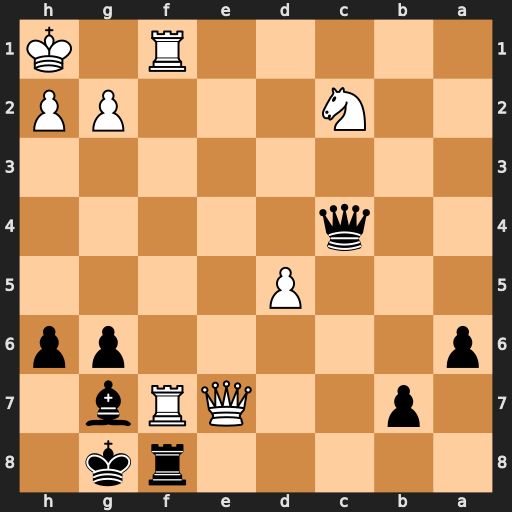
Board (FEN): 5rk1/1p2QRb1/p5pp/3P4/2q5/8/2N3PP/5R1K
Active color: b
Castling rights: -
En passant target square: -
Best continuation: Qxf1+ Rxf1 Rxf1#